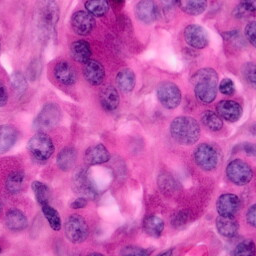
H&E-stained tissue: Pancreatic